Question: Defining a utility function to inspect objects' prototype chains (in Chrome), I get this for arrays.

So it would appear that
'''
[].__proto__ === Array.prototype // === [Symbol(Symbol.unscopables): Object]
'''
I understand the first equality. I have no idea what the third term is, though I have heard that ES6 will have Symbols.
Is this thing the same as Array.prototype? Why does it print that way?
Edit: chrome://version information:
'''
Google Chrome 40.0.2214.111 (Official Build)
Revision 6f7d3278c39ba2de437c55ae7e380c6b3641e94e-refs/branch-heads/2214@{#480}
OS Linux
Blink 537.36 (@189455)
JavaScript V8 3.30.33.16
'''
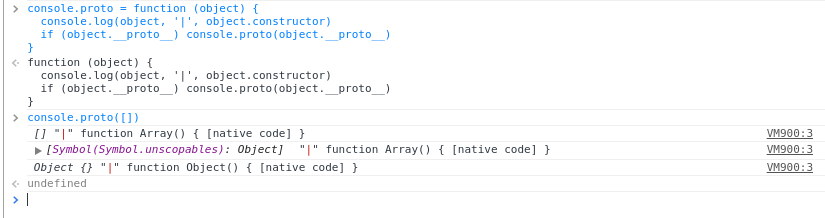
Answer: Comment on 2014-04-14
It seems Chrome's 'console.log' print all Symbol-type-keys, here is an example:
'''
var o = {};
o[Symbol.iterator] = function () {};
o[Symbol.unscopables] = {};
var s = Symbol('s');
o[s] = 3;
console.log(o);
'''
which prints:
> Object {Symbol(Symbol.unscopables): Object, Symbol(Symbol.iterator): function, Symbol(s): 3}
I don't why chrome behaves this way, is it for debugging or something else?
Fotunately it does not affect the 'toString()' result so all code is safe.
---
It seems 'console.log' would especially print the 'Symbol.unscopable' key in console, we can have a plain object to perform like this:
'''
var o = {};
o[Symbol.unscopables] = {};
console.log(o);
'''
which outputs:
> Object {Symbol(Symbol.unscopables): Object}
The 'Symbol.unscopables' symbol is a special symbol defined in ES6 as '@@unscopables' which is used for excluding some properties when this object works in a 'with' environment, the official explanation is:
> An object valued property whose own property names are property names that are excluded from the with environment bindings of the associated object.
A simple example:
'''
var o = {x: 1, y: 2};
o[Symbol.unscopables] = {
y: true
};
console.log(o.x); // 1
console.log(o.y); // 2
with(o) {
console.log(x); // 1
console.log(y); // ReferenceError: y is not defined
}
'''
You can use 'Array.prototype[Symbol.unscopables]' to find all keys which cannot be used in 'with' environment
However still, the output of a 'Array.prototype' is not exactly the same as a plain object with 'Symbol.unscopables' key, it outputs '[Symbol(Symbol.unscopables): Object]', which is a format more like an array
I can't exactly explain why, this may be related to the 'Symbol.toStringTag' which controls how an object should be formatted to string, but Chrome currently does not export this symbol so it's hard to test